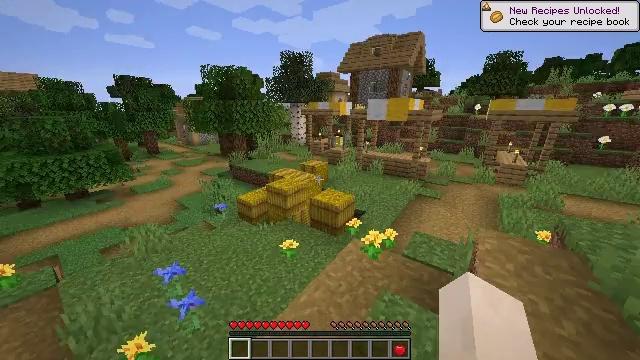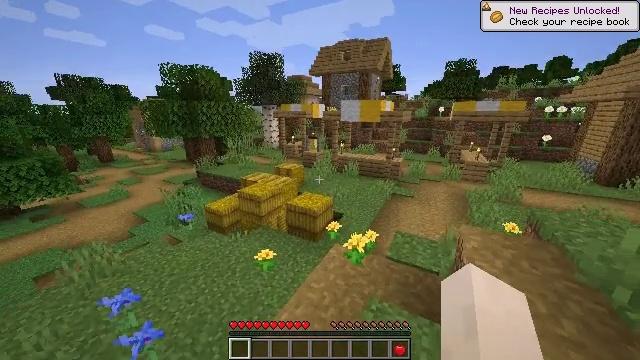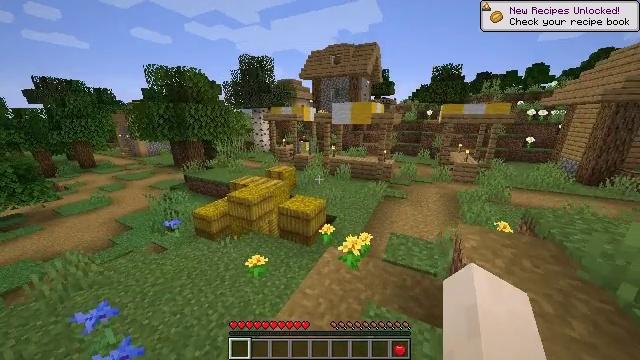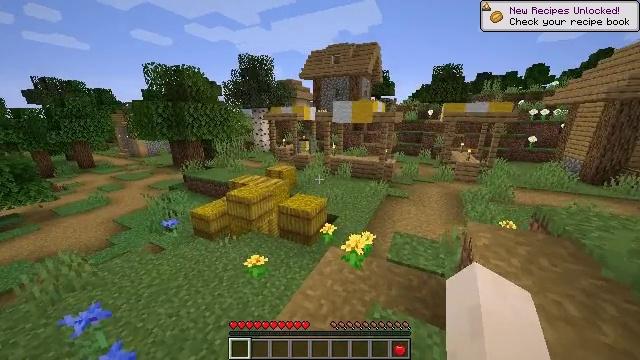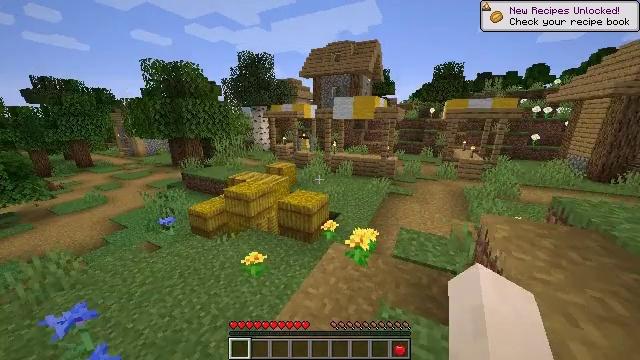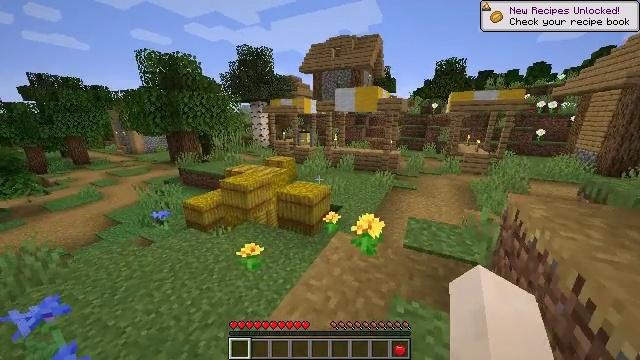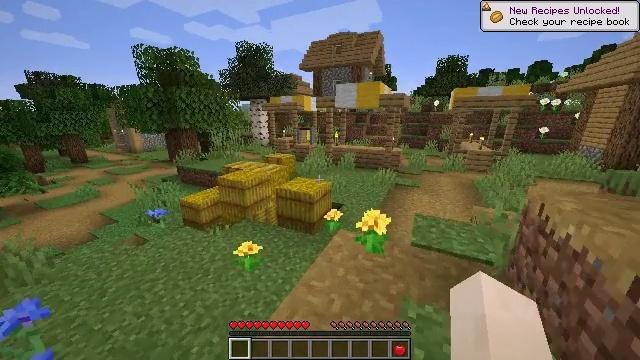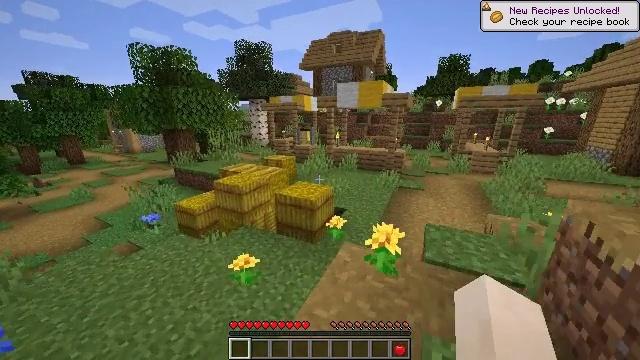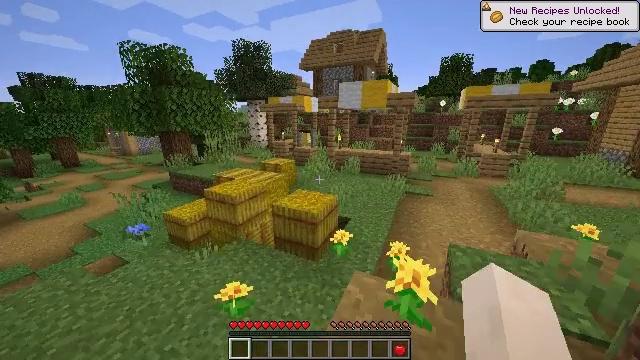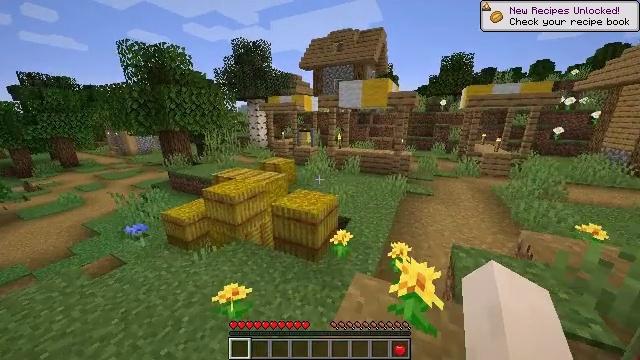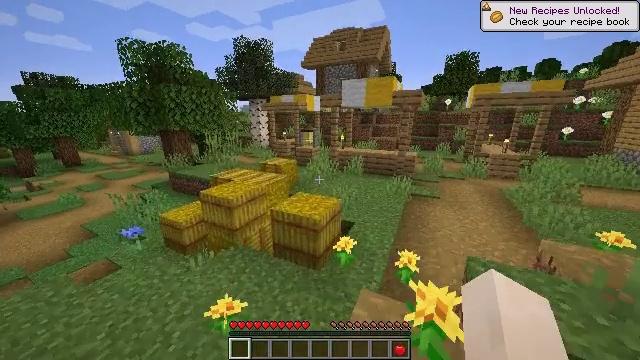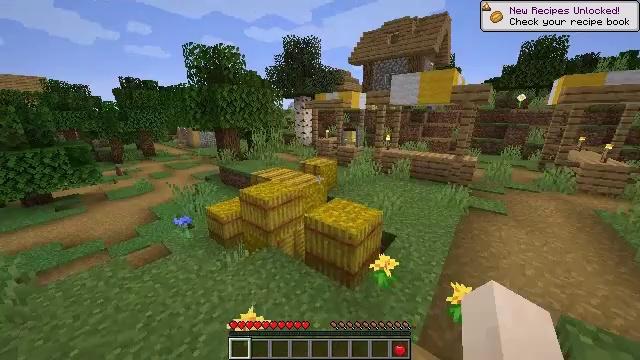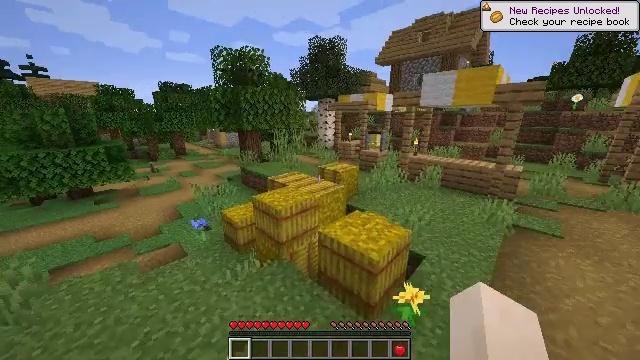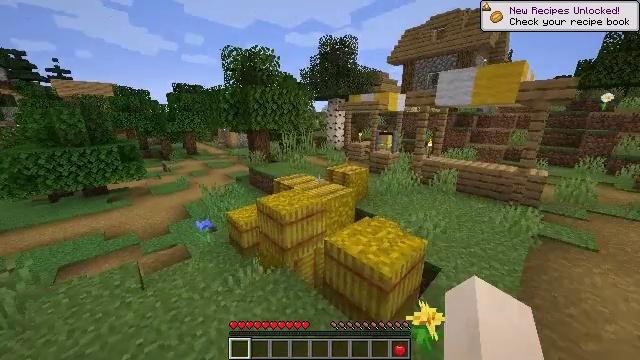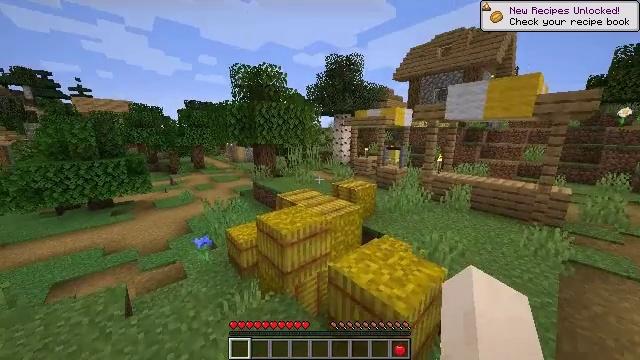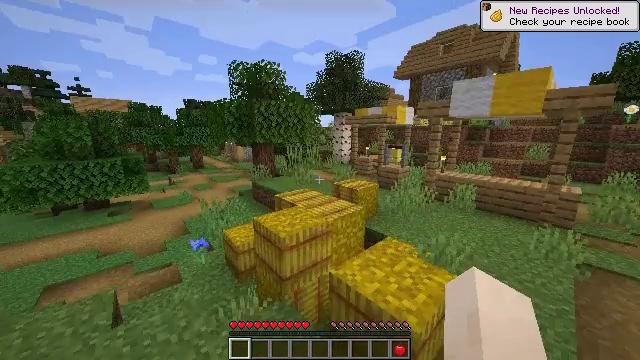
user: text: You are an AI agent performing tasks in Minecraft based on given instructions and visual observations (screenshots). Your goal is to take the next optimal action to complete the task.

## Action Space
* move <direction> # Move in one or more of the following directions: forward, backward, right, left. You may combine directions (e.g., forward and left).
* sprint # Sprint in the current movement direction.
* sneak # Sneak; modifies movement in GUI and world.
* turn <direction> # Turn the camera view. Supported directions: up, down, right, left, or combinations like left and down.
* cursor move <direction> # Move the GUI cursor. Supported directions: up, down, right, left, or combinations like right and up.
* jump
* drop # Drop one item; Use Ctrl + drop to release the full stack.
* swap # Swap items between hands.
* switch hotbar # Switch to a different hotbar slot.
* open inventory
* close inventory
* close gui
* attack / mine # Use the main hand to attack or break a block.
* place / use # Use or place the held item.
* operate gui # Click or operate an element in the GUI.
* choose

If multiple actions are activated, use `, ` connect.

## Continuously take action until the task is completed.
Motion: motion action
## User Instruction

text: Reclaim the furnace for later use.
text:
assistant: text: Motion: move forward, sprint, turn right
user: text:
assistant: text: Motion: move forward, sprint, turn right and up
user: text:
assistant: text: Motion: move forward, sprint
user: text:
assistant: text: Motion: move forward, sprint
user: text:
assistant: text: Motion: move forward, sprint
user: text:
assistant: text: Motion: move forward, sprint
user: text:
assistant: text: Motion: move forward, sprint
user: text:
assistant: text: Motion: move forward, sprint
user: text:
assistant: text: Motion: move forward, sprint
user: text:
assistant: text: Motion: move forward, sprint
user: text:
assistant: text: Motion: move forward, sprint, turn left
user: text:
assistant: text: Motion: move forward, sprint, turn left
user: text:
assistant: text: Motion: move forward, sprint, turn left
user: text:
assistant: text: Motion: move forward, sprint, turn left and up
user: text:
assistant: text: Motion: move forward, sprint
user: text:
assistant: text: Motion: move forward, sprint
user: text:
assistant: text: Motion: move forward, sprint
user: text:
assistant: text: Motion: move forward, sprint, jump
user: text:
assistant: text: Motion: move forward, sprint, jump
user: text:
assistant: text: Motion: move forward, sprint, jump
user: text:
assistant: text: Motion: move forward, sprint, turn left, jump
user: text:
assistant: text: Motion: move forward, sprint, jump
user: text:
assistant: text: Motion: move forward, sprint, jump
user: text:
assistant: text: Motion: move forward, sprint, jump
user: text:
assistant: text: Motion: move forward, sprint, jump
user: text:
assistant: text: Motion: move forward, sprint, jump
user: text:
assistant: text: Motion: move forward, sprint, jump
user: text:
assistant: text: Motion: move forward, sprint, jump
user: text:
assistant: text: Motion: move forward, sprint, jump
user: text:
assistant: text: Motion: move forward, sprint, jump